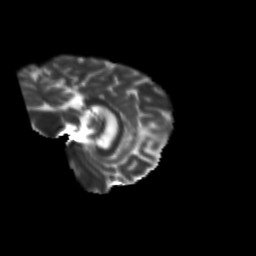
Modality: T2w
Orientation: sagittal
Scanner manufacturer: siemens
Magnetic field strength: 3 T
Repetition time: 9.2 s
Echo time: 0.084 s